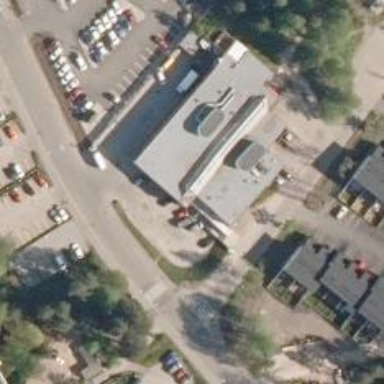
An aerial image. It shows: Convenience shop.